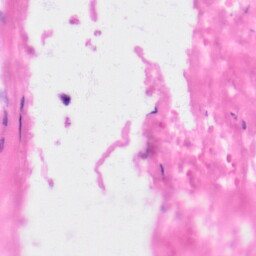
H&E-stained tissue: Kidney